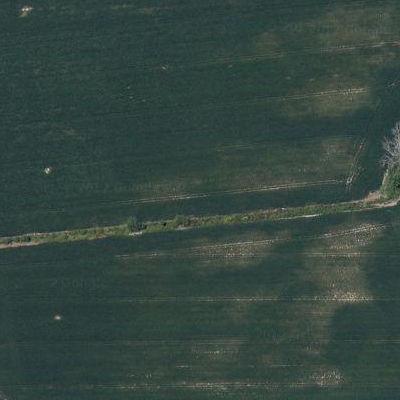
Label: Field